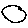
Label: circle